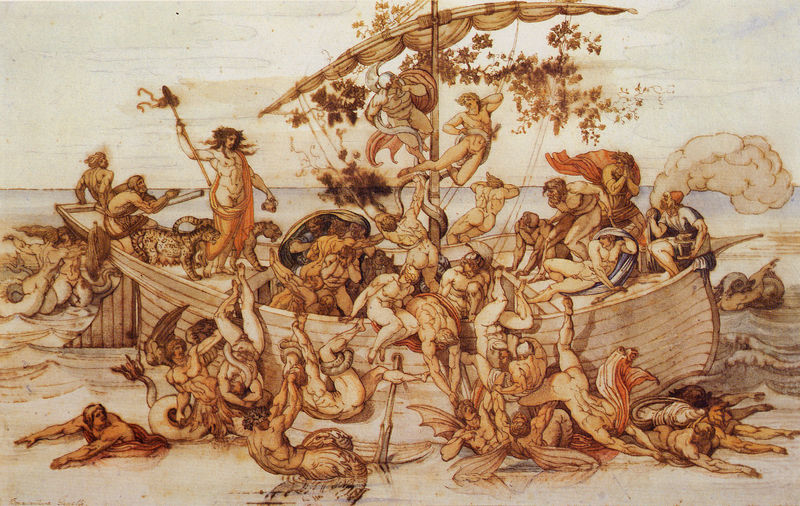
Titel: Bacchus verwandelt Seeräuber in Delphine
Künstler: Bonaventura Genelli
Standort: Berlin
Institution: Alte Nationalgalerie
Schlagwörter: akt, angriff, baum, blau, blätter, feder, flügel, himmel, kampf, körper, laub, mann, meer, nackt, wasser, wolken, akte, aquarell, frauen, menschen, ocker, sand, see, ufer, äste, braun, hintergrund, holz, kleid, männer, nacht, vordergrund, weiss, zeichnung, ausblick, rot, tiere, tuch, beige, leute, bart, bärte, mütze, arm, arme, bibel, tod, tot, horizont, gewässer, qualm, rauch, boden, land, gewand, stoff, tücher, gewänder, renaissance, boot, fliegen, kahn, paddel, ruder, engel, ranken, beine, bein, schiff, segel, segelboot, strand, wellen, papier, stab, studie, mast, segelschiff, trocken, bug, dampf, planken, schiffbruch, schlacht, sturm, unglück, untergang, lanze, wein, scham, flucht, adam, nacktheit, penis, schild, schwimmen, meerjungfrauen, nixen, schlange, helm, herrscher, allegorie, mythologie, flecken, kiel, löwen, christus, jesus, teufel, satyr, toga, mischwesen, wesen, fall, sturz, fabelwesen, schlangen, lanzen, löwe, heilige, grund, bock, böcke, ungeheuer, gestrandet, rettung, stürzen, leopard, flossen, ringen, heck, pinne, beschriftet, einmaster, tieger, tiger, holzschiff, versinken, panter, barke, arche, arche noah, noah, beschädigt, gepard, fischschwanz, sintflut, überfüllt, neptun, leoparden, wassermänner, gewand wild tiere, kambt, treibsand, d, nackte menschen, chaft